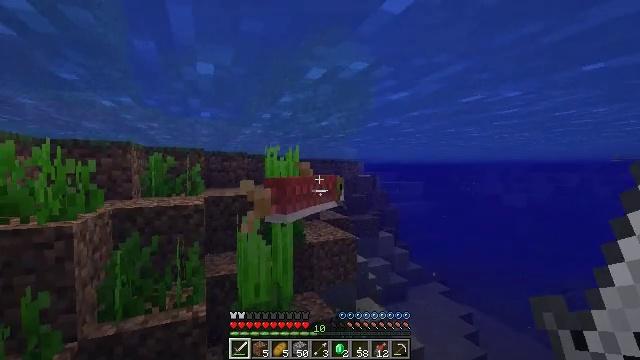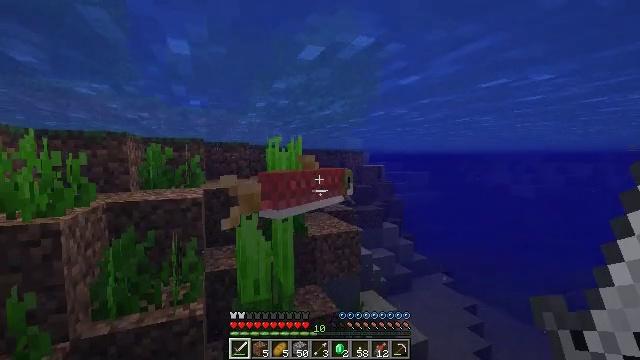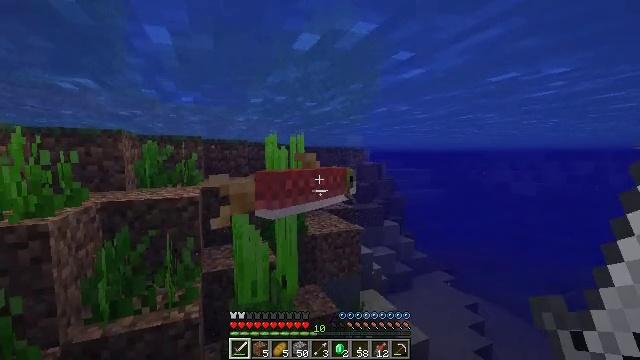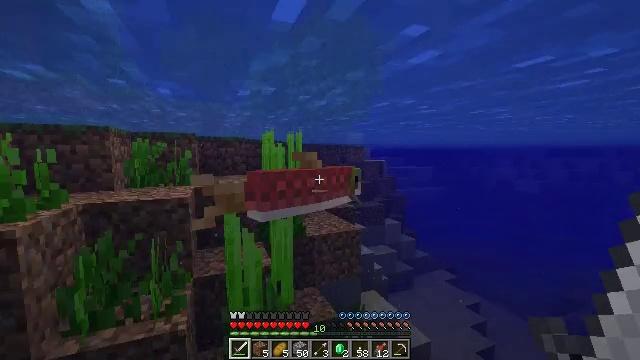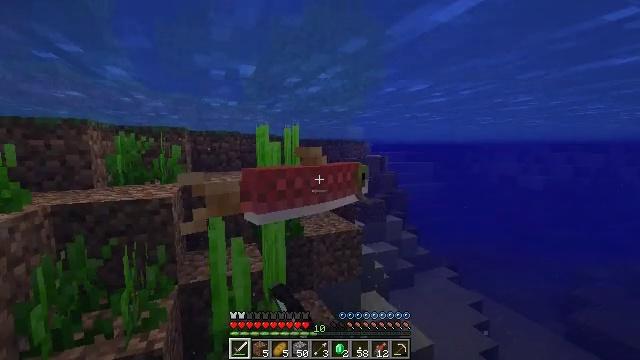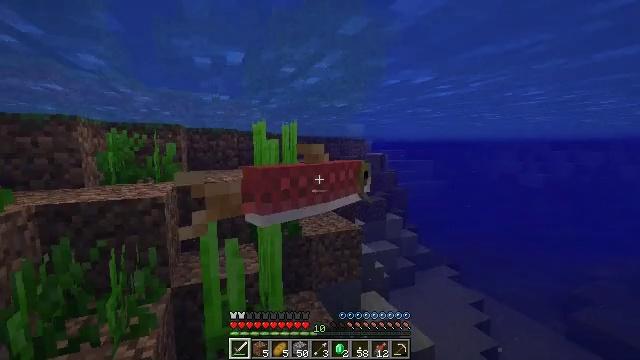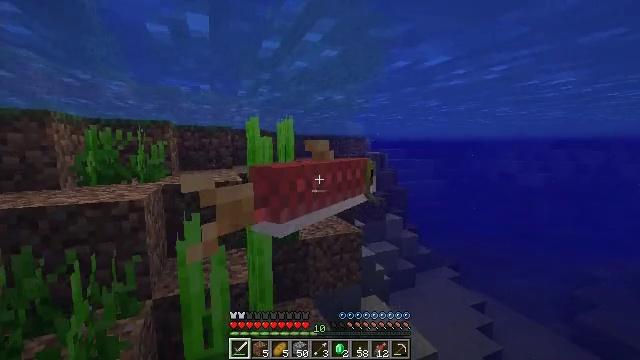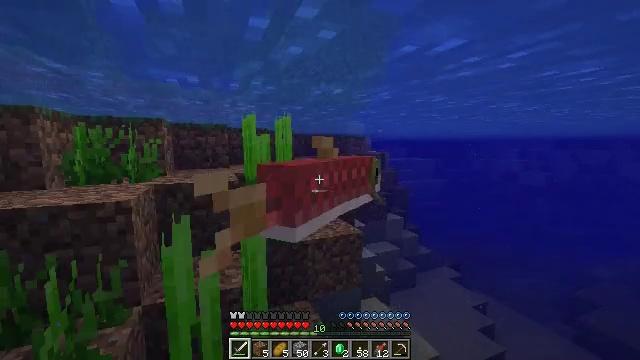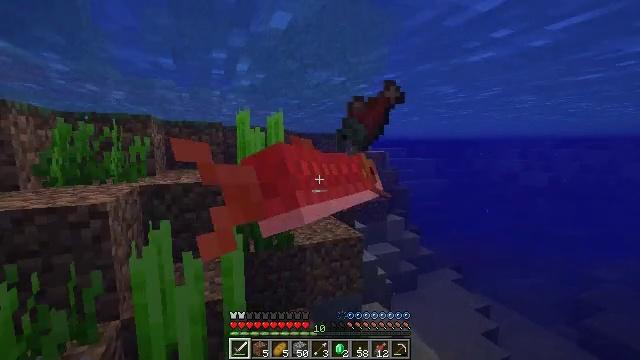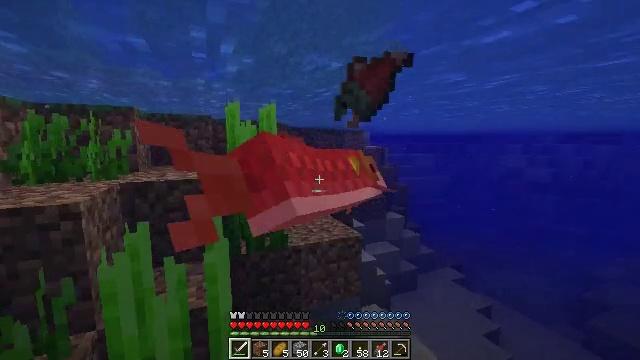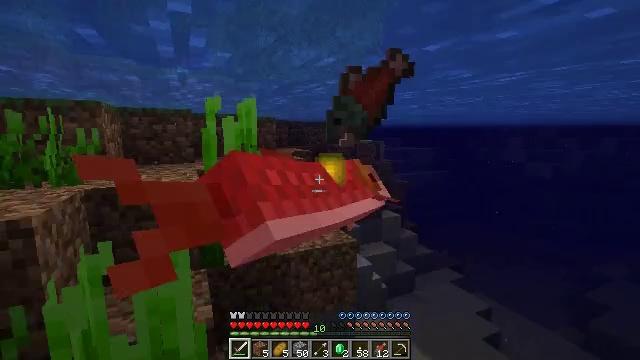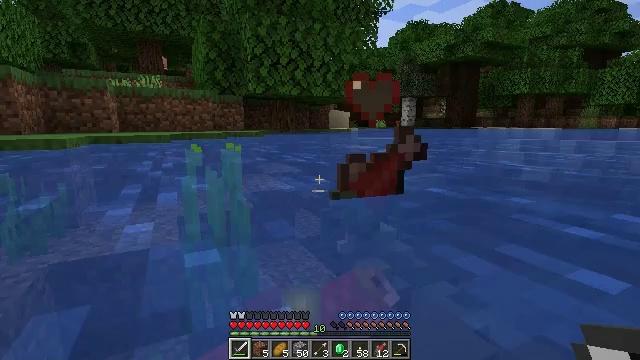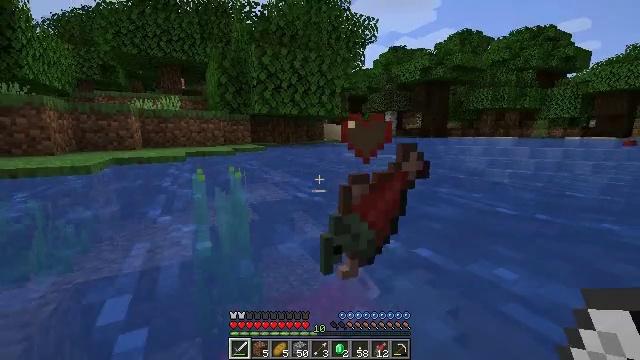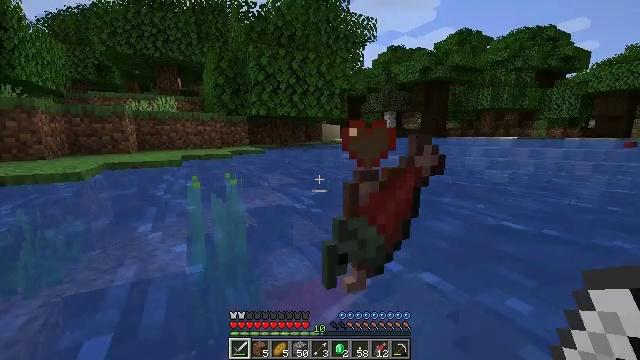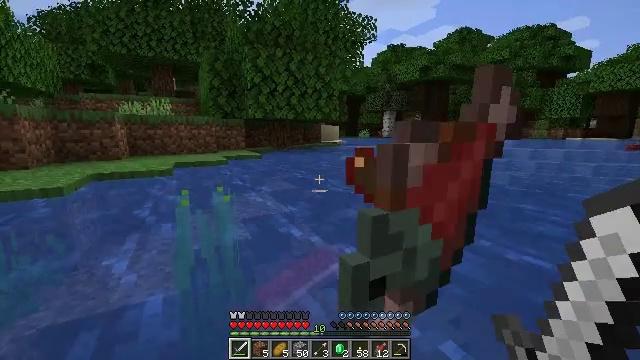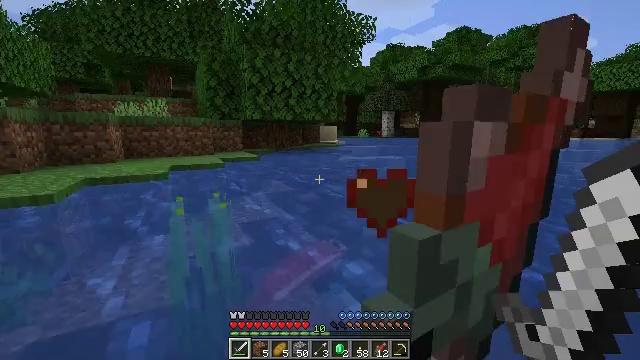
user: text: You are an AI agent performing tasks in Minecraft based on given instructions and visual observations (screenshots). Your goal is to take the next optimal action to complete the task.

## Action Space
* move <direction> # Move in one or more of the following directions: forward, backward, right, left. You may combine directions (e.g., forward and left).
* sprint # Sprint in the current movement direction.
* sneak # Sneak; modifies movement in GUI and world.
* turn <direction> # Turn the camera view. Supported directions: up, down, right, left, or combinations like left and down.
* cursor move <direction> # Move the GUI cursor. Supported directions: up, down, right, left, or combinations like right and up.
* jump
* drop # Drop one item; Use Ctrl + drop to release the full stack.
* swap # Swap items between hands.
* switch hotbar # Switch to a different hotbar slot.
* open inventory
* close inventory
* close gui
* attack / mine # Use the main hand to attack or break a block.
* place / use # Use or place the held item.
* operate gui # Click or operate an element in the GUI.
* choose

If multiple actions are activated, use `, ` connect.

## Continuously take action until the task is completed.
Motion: motion action
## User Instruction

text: Kill the salmon.
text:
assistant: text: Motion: move forward, turn left and down
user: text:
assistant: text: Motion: move forward
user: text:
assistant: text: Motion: move forward, attack / mine
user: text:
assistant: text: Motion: move forward, turn down, attack / mine
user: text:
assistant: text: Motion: move forward, attack / mine
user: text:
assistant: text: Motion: move forward
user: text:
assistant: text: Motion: move forward
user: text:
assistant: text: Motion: move forward
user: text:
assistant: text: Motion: move forward
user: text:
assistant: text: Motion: move forward, turn right and down
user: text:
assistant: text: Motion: move forward, turn right
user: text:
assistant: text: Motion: move forward
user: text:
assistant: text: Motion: move forward, jump
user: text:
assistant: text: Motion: move forward, jump
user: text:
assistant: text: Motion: move forward, jump
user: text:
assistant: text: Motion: move forward, jump
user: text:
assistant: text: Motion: move forward, turn right, jump
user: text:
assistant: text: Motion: move forward, turn right and down, jump
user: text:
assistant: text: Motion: move forward, turn right and down, jump
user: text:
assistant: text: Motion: move forward, turn right and down
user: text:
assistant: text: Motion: move forward, turn right and down
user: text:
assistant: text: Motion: move forward, turn right and down
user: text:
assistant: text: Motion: move forward, turn right
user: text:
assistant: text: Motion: move forward, turn right
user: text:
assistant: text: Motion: move forward
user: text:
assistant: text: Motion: move forward
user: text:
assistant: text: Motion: move forward, turn right
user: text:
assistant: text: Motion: move forward, turn right
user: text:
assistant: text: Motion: move forward, turn right
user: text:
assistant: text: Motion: move forward, turn right